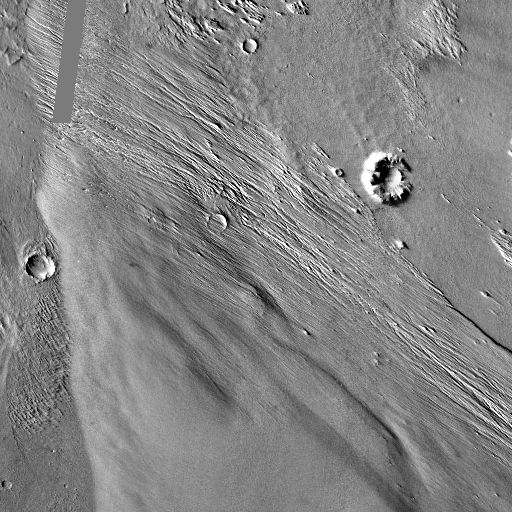
Crater classes present: Background, Other, Buried